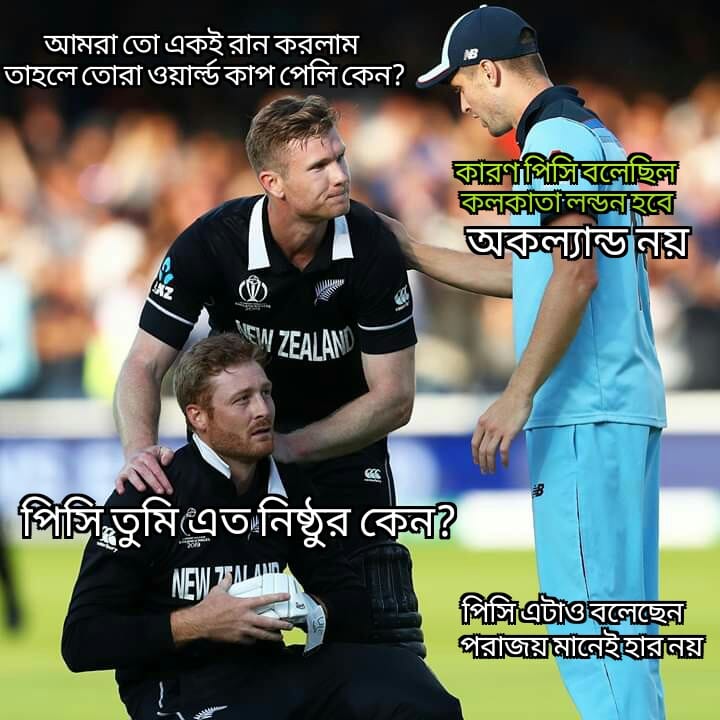
Text: আমরা তো একই রান করলাম, তাহলে তোরা ওয়ার্ল্ড কাপ পেলি কেন? কারণ পিসি বলেছিল কলকাতা লন্ডন হবে অকল্যান্ড নয়। পিসি তুমি এত নিষ্ঠুর কেন? পিসি এটাও বলেছেন পরাজয় মানেই হার না
Label: Non Hate